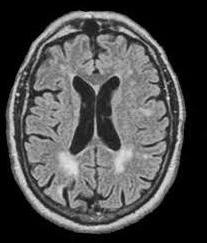
Label: notumor